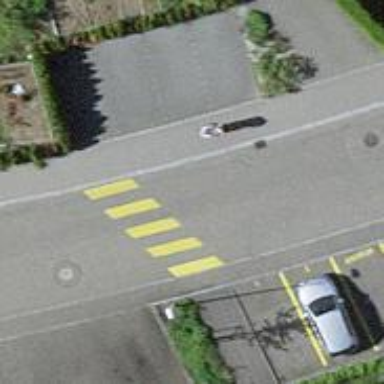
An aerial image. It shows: Uncontrolled zebra crossing with notable zebra markings.